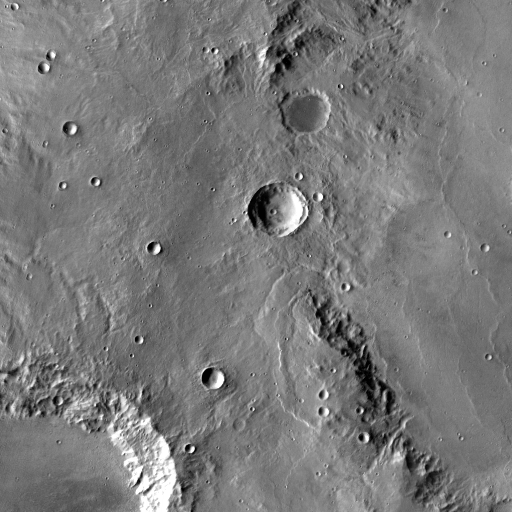
Crater classes present: Background, Other, Layered, Buried